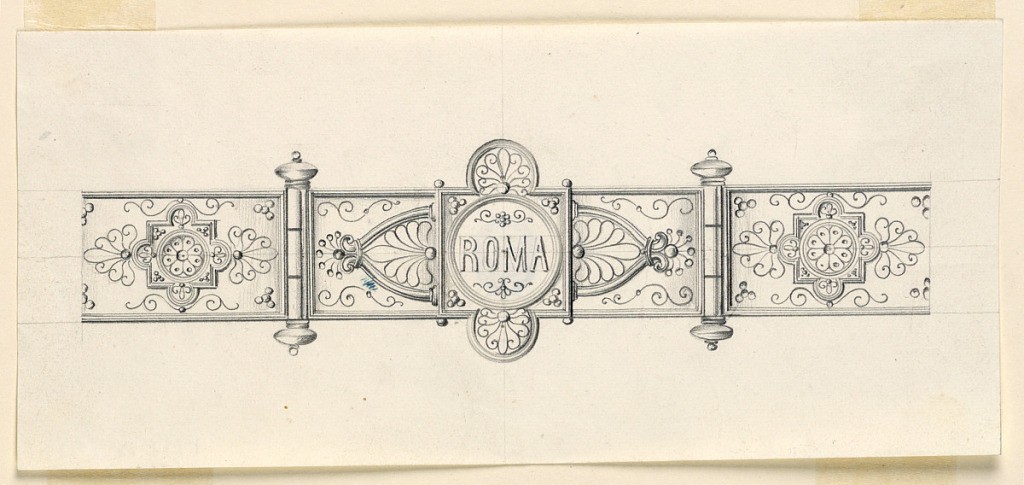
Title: Design for a Bracelet
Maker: Salvatori, Italian, active 19th century
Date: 1875–1900
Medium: Graphite Support: off-white wove paper
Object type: Drawing
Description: Horizontal rectangle. In classic style.